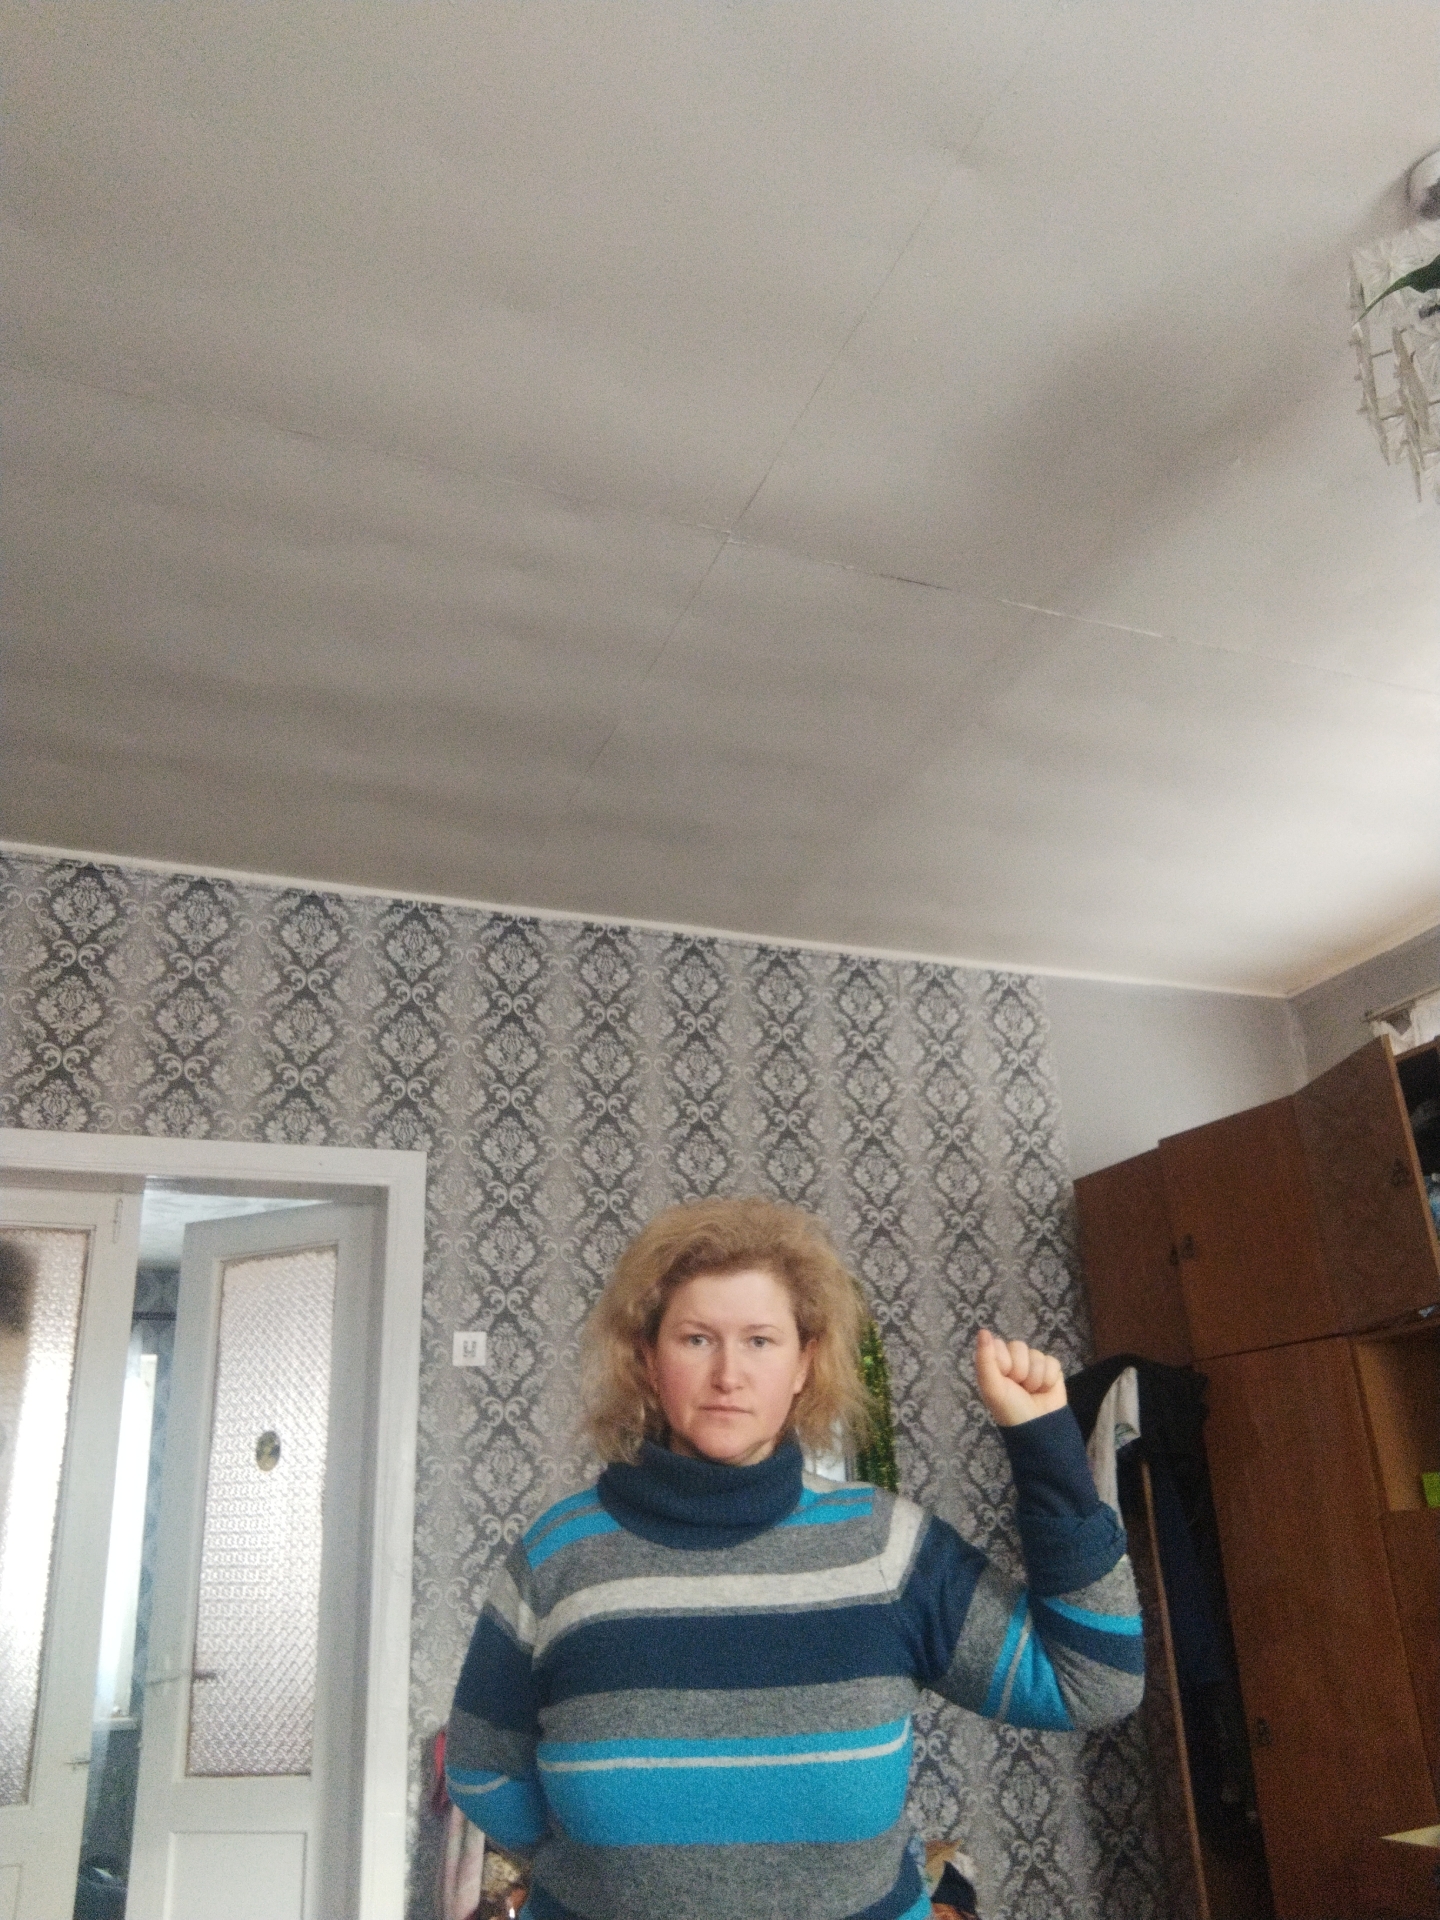
Label: noise